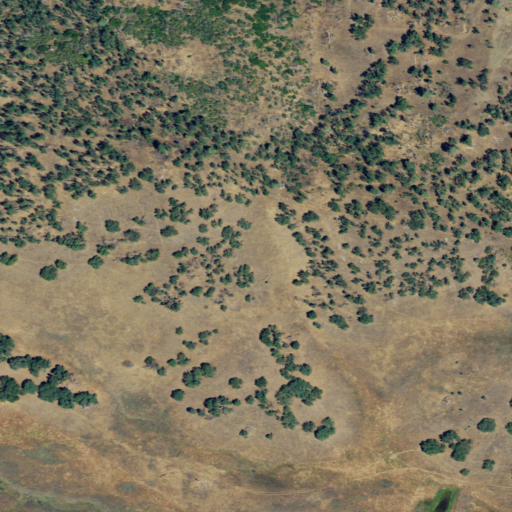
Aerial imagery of ridge(s) in California named County Line Ridge containing grassland, shrub, open development, and low intensity development